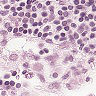
Metastatic tissue present: no